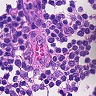
Metastatic tissue present: no